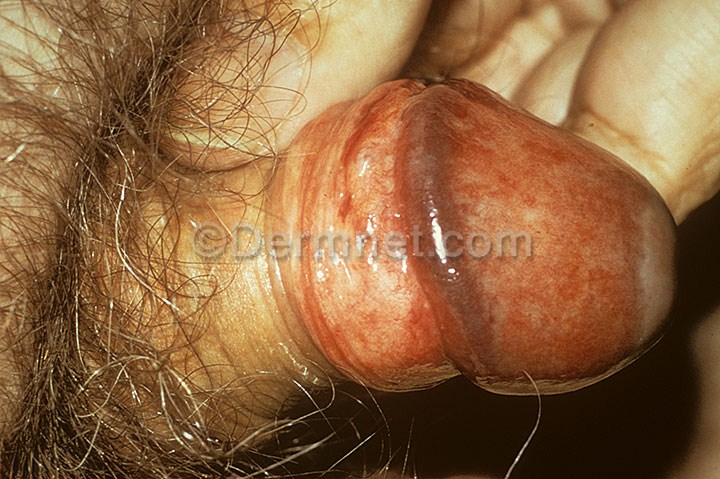
Disease: Psoriasis pictures Lichen Planus and related diseases